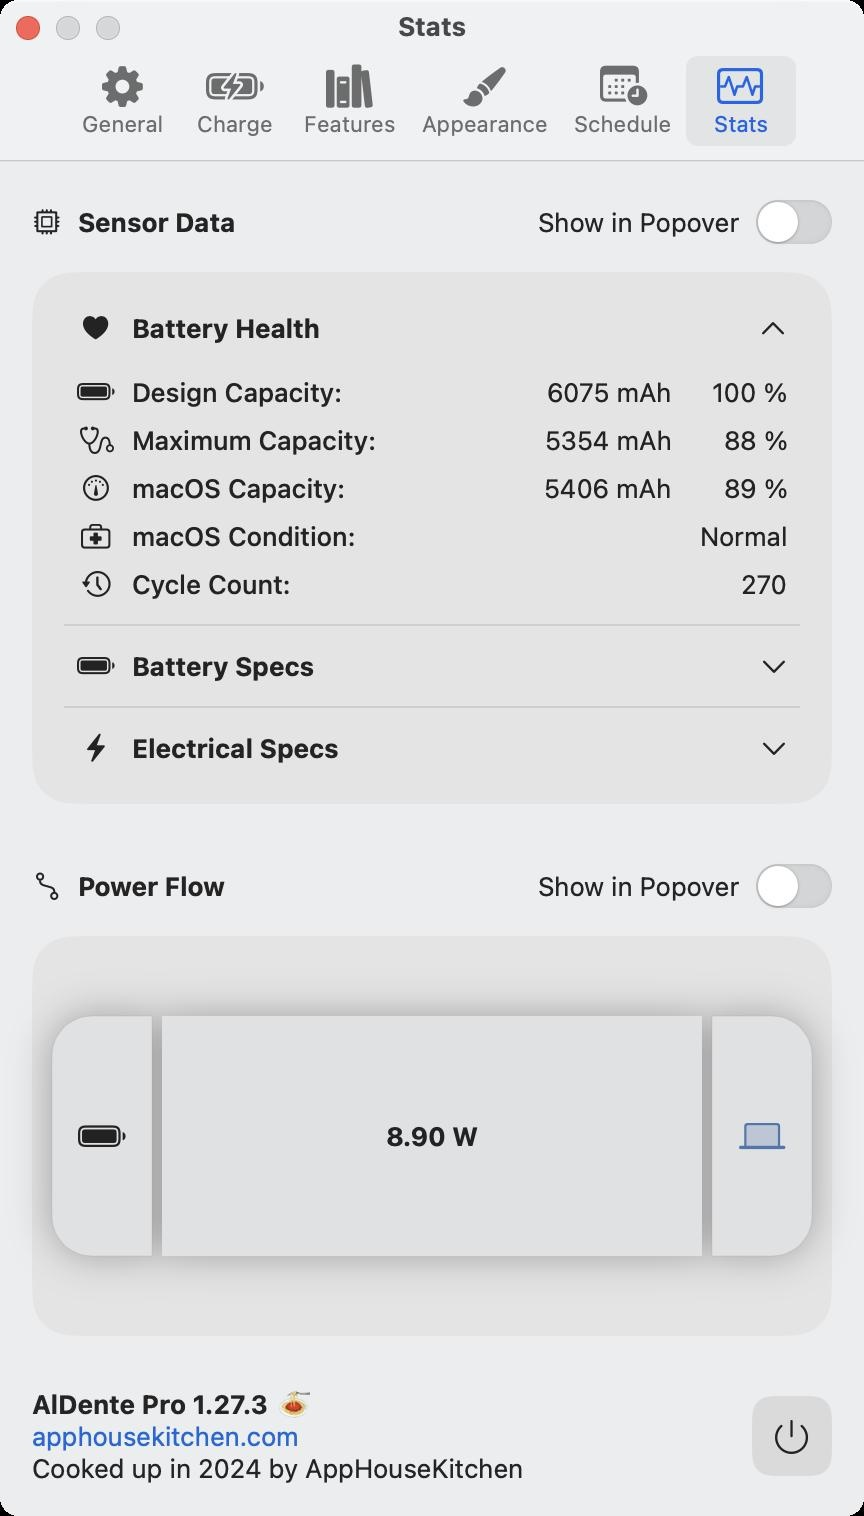
Accessibility tree:
{"name": "Stats", "role": "AXWindow", "description": null, "role_description": "standard window", "value": null, "position": "531.00;64.00", "size": "432;758", "children": [{"name": null, "role": "AXGroup", "description": null, "role_description": "group", "value": null, "position": "0.00;80.00", "size": "432;678", "children": [{"name": null, "role": "AXImage", "description": "cpu", "role_description": "image", "value": null, "position": "17.00;104.50", "size": "13;13", "children": []}, {"name": null, "role": "AXStaticText", "description": null, "role_description": "text", "value": "Sensor Data", "position": "39.00;103.00", "size": "79;16", "children": []}, {"name": null, "role": "AXStaticText", "description": null, "role_description": "text", "value": "Show in Popover", "position": "269.00;103.00", "size": "101;16", "children": []}, {"name": null, "role": "AXCheckBox", "description": null, "role_description": "switch", "value": 0, "position": "378.00;100.00", "size": "38;22", "children": []}, {"name": null, "role": "AXOpaqueProviderGroup", "description": null, "role_description": "collection", "value": null, "position": "41.50;156.00", "size": "351;16", "children": [{"name": null, "role": "AXImage", "description": "Love", "role_description": "image", "value": null, "position": "41.50;158.00", "size": "13;12", "children": []}, {"name": null, "role": "AXStaticText", "description": null, "role_description": "text", "value": "Battery Health", "position": "66.00;156.00", "size": "94;16", "children": []}, {"name": null, "role": "AXImage", "description": "Control", "role_description": "image", "value": null, "position": "381.00;161.00", "size": "12;6", "children": []}]}, {"name": null, "role": "AXOpaqueProviderGroup", "description": null, "role_description": "collection", "value": null, "position": "38.50;188.00", "size": "356;112", "children": [{"name": null, "role": "AXImage", "description": "battery.100", "role_description": "image", "value": null, "position": "38.50;191.50", "size": "19;9", "children": []}, {"name": null, "role": "AXStaticText", "description": null, "role_description": "text", "value": "Design Capacity:", "position": "66.00;188.00", "size": "106;16", "children": []}, {"name": null, "role": "AXStaticText", "description": null, "role_description": "text", "value": "6075 mAh", "position": "273.50;188.00", "size": "62;16", "children": []}, {"name": null, "role": "AXStaticText", "description": null, "role_description": "text", "value": "100 %", "position": "356.00;188.00", "size": "38;16", "children": []}, {"name": null, "role": "AXImage", "description": "Stethoscope", "role_description": "image", "value": null, "position": "40.00;213.00", "size": "17;14", "children": []}, {"name": null, "role": "AXStaticText", "description": null, "role_description": "text", "value": "Maximum Capacity:", "position": "66.00;212.00", "size": "122;16", "children": []}, {"name": null, "role": "AXStaticText", "description": null, "role_description": "text", "value": "5354 mAh", "position": "272.50;212.00", "size": "64;16", "children": []}, {"name": null, "role": "AXStaticText", "description": null, "role_description": "text", "value": "88 %", "position": "362.00;212.00", "size": "32;16", "children": []}, {"name": null, "role": "AXImage", "description": "Dashboard", "role_description": "image", "value": null, "position": "41.50;237.50", "size": "13;13", "children": []}, {"name": null, "role": "AXStaticText", "description": null, "role_description": "text", "value": "macOS Capacity:", "position": "66.00;236.00", "size": "107;16", "children": []}, {"name": null, "role": "AXStaticText", "description": null, "role_description": "text", "value": "5406 mAh", "position": "272.00;236.00", "size": "64;16", "children": []}, {"name": null, "role": "AXStaticText", "description": null, "role_description": "text", "value": "89 %", "position": "362.00;236.00", "size": "32;16", "children": []}, {"name": null, "role": "AXImage", "description": "cross.case", "role_description": "image", "value": null, "position": "40.50;262.00", "size": "15;12", "children": []}, {"name": null, "role": "AXStaticText", "description": null, "role_description": "text", "value": "macOS Condition:", "position": "66.00;260.00", "size": "112;16", "children": []}, {"name": null, "role": "AXStaticText", "description": null, "role_description": "text", "value": "Normal", "position": "350.00;260.00", "size": "44;16", "children": []}, {"name": null, "role": "AXImage", "description": "clock.arrow.circlepath", "role_description": "image", "value": null, "position": "41.00;285.50", "size": "14;13", "children": []}, {"name": null, "role": "AXStaticText", "description": null, "role_description": "text", "value": "Cycle Count:", "position": "66.00;284.00", "size": "80;16", "children": []}, {"name": null, "role": "AXStaticText", "description": null, "role_description": "text", "value": "270", "position": "370.50;284.00", "size": "24;16", "children": []}]}, {"name": null, "role": "AXOpaqueProviderGroup", "description": null, "role_description": "collection", "value": null, "position": "38.50;325.00", "size": "354;16", "children": [{"name": null, "role": "AXImage", "description": "battery.100", "role_description": "image", "value": null, "position": "38.50;328.50", "size": "19;9", "children": []}, {"name": null, "role": "AXStaticText", "description": null, "role_description": "text", "value": "Battery Specs", "position": "66.00;325.00", "size": "92;16", "children": []}, {"name": null, "role": "AXImage", "description": "Control", "role_description": "image", "value": null, "position": "381.00;330.00", "size": "12;6", "children": []}]}, {"name": null, "role": "AXOpaqueProviderGroup", "description": null, "role_description": "collection", "value": null, "position": "43.50;366.00", "size": "349;16", "children": [{"name": null, "role": "AXImage", "description": "Flash", "role_description": "image", "value": null, "position": "43.50;366.50", "size": "9;15", "children": []}, {"name": null, "role": "AXStaticText", "description": null, "role_description": "text", "value": "Electrical Specs", "position": "66.00;366.00", "size": "104;16", "children": []}, {"name": null, "role": "AXImage", "description": "Control", "role_description": "image", "value": null, "position": "381.00;371.00", "size": "12;6", "children": []}]}, {"name": null, "role": "AXImage", "description": "point.topleft.down.curvedto.point.bottomright.up", "role_description": "image", "value": null, "position": "18.00;436.00", "size": "12;14", "children": []}, {"name": null, "role": "AXStaticText", "description": null, "role_description": "text", "value": "Power Flow", "position": "39.00;435.00", "size": "74;16", "children": []}, {"name": null, "role": "AXStaticText", "description": null, "role_description": "text", "value": "Show in Popover", "position": "269.00;435.00", "size": "101;16", "children": []}, {"name": null, "role": "AXCheckBox", "description": null, "role_description": "switch", "value": 0, "position": "378.00;432.00", "size": "38;22", "children": []}, {"name": null, "role": "AXImage", "description": "battery.100", "role_description": "image", "value": null, "position": "39.00;562.50", "size": "24;11", "children": []}, {"name": null, "role": "AXStaticText", "description": null, "role_description": "text", "value": "8.90 W", "position": "192.75;560.00", "size": "46;16", "children": []}, {"name": null, "role": "AXImage", "description": "laptopcomputer", "role_description": "image", "value": null, "position": "369.50;561.50", "size": "24;14", "children": []}, {"name": null, "role": "AXStaticText", "description": null, "role_description": "text", "value": "AlDente Pro 1.27.3 🍝", "position": "16.00;694.00", "size": "140;16", "children": []}, {"name": null, "role": "AXButton", "description": "apphousekitchen.com", "role_description": "button", "value": null, "position": "16.00;710.00", "size": "134;16", "children": []}, {"name": null, "role": "AXStaticText", "description": null, "role_description": "text", "value": "Cooked up️ in 2024 by AppHouseKitchen", "position": "16.00;726.00", "size": "246;16", "children": []}, {"name": null, "role": "AXButton", "description": "Power", "role_description": "button", "value": null, "position": "376.00;698.00", "size": "40;40", "children": []}]}, {"name": null, "role": "AXToolbar", "description": null, "role_description": "toolbar", "value": null, "position": "0.00;28.00", "size": "432;52", "children": [{"name": "General", "role": "AXButton", "description": null, "role_description": "button", "value": null, "position": "34.00;28.00", "size": "55;52", "children": []}, {"name": "Charge", "role": "AXButton", "description": null, "role_description": "button", "value": null, "position": "90.00;28.00", "size": "55;52", "children": []}, {"name": "Features", "role": "AXButton", "description": null, "role_description": "button", "value": null, "position": "146.00;28.00", "size": "58;52", "children": []}, {"name": "Appearance", "role": "AXButton", "description": null, "role_description": "button", "value": null, "position": "205.00;28.00", "size": "75;52", "children": []}, {"name": "Schedule", "role": "AXButton", "description": null, "role_description": "button", "value": null, "position": "281.00;28.00", "size": "61;52", "children": []}, {"name": "Stats", "role": "AXButton", "description": null, "role_description": "button", "value": null, "position": "343.00;28.00", "size": "55;52", "children": []}]}, {"name": null, "role": "AXButton", "description": null, "role_description": "close button", "value": null, "position": "7.00;6.00", "size": "14;16", "children": []}, {"name": null, "role": "AXButton", "description": null, "role_description": "zoom button", "value": null, "position": "47.00;6.00", "size": "14;16", "children": [{"name": null, "role": "AXGroup", "description": null, "role_description": "group", "value": null, "position": "47.00;6.00", "size": "14;16", "children": [{"name": null, "role": "AXGroup", "description": null, "role_description": "group", "value": null, "position": "47.00;6.00", "size": "14;16", "children": []}]}]}, {"name": null, "role": "AXButton", "description": null, "role_description": "minimize button", "value": null, "position": "27.00;6.00", "size": "14;16", "children": []}, {"name": null, "role": "AXStaticText", "description": null, "role_description": "text", "value": "Stats", "position": "197.00;5.00", "size": "39;16", "children": []}]}